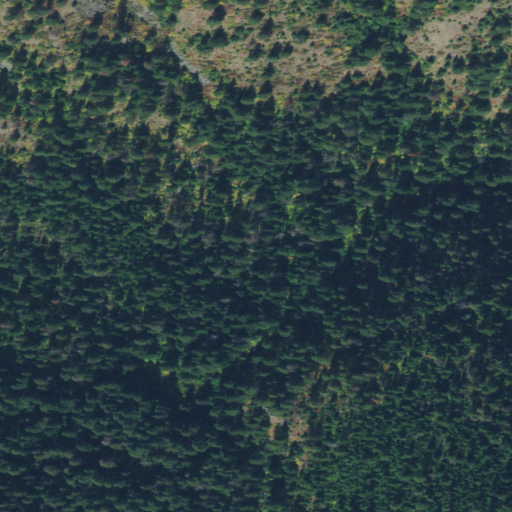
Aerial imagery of plain(s) in Idaho named Fox Park containing evergreen forest and shrub